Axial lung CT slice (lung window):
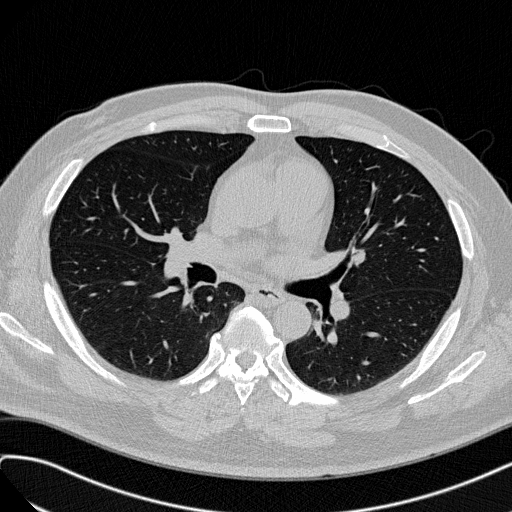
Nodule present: no